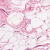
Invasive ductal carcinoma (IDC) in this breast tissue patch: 0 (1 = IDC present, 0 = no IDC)